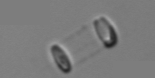
Label: Skeletonema